Question: I have different plots in my graph.

The plots' colors are immutable because they represent fix meanings. Is it possible to set the color of the axis labels depending on the background color? Alternatively, a text shadow or border would be sufficient too.
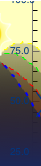
Answer: Not automatically, but you can create custom axis labels. The custom labels could use different text styles (which includes the color), shadows, fills, and/or border.